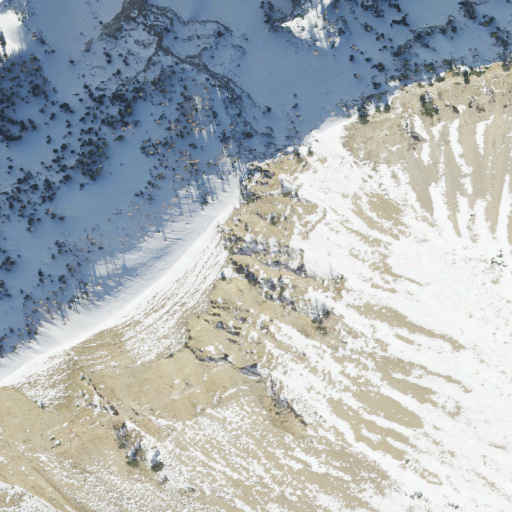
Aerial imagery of mountain in Utah named Loafer Mountain containing grassland, evergreen forest, shrub, and barren land